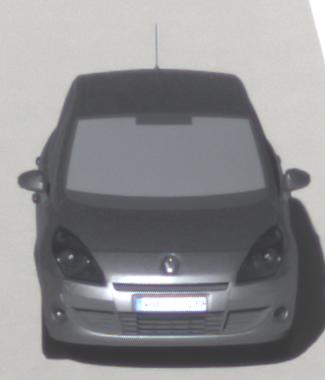
Make: Renault
Model: Scénic 1.6 16V 110
Detailed model: Scénic (III)
Model produced from: 2009/06
Model produced until: 2010/08
Doors: 5
Color: gray
Road condition: dry road
Daytime: morning or afternoon
Contrast: high contrast